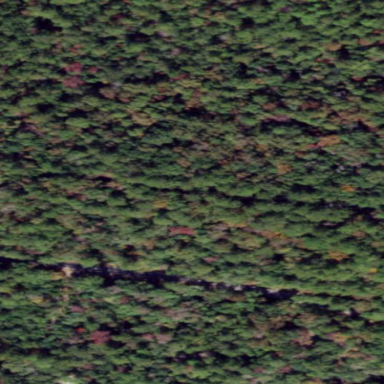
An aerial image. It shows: Mixed woodland with various types of leaves.